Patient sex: M
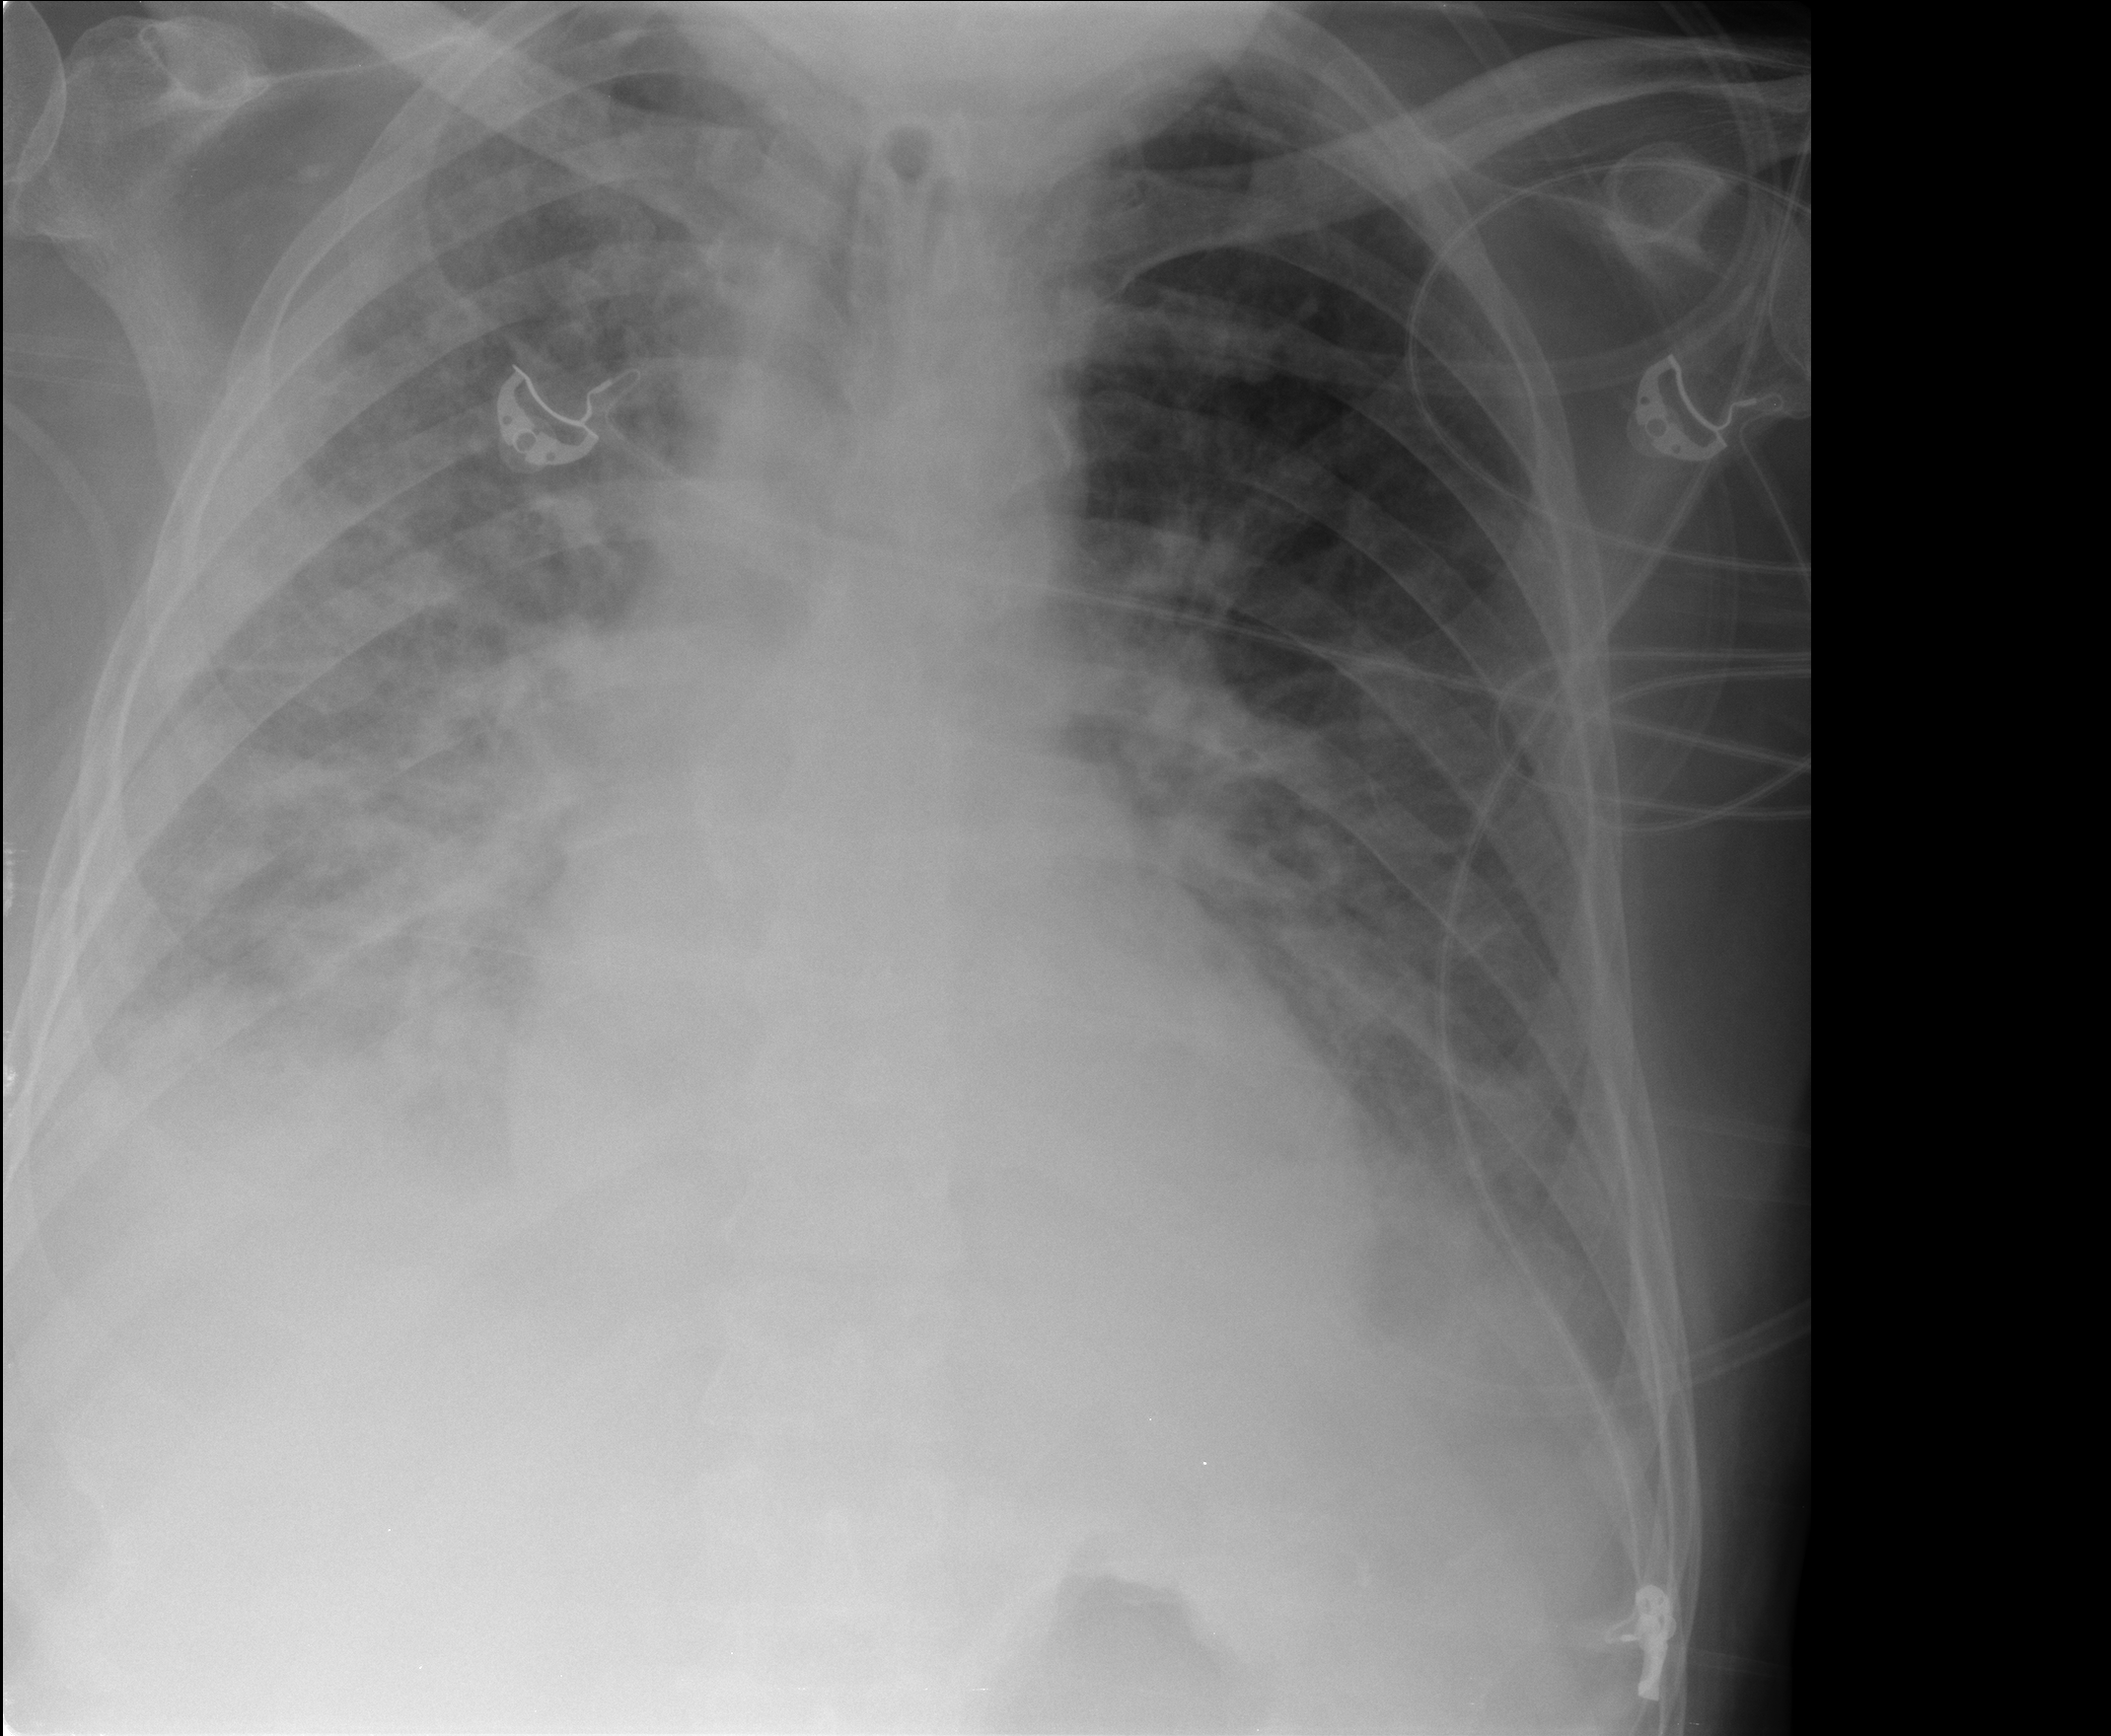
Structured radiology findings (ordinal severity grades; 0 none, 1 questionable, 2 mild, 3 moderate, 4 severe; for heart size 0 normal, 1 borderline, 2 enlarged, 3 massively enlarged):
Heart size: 2
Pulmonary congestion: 2
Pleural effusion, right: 3
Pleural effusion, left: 2
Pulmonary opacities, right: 3
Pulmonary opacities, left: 2
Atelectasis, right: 3
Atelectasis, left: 2